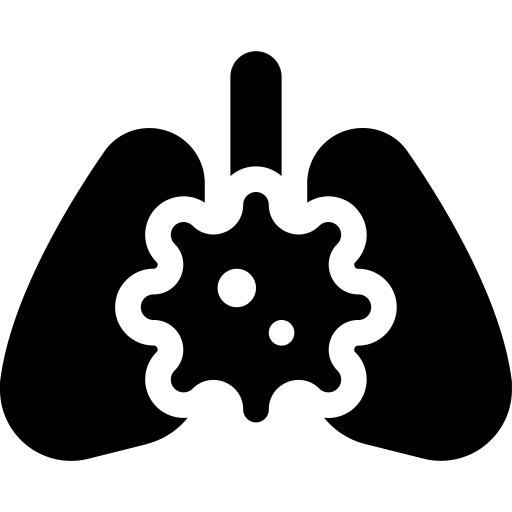
Tags: icon, FontAwesome, fa-icon, solid, lungs, virus